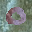
Label: 0